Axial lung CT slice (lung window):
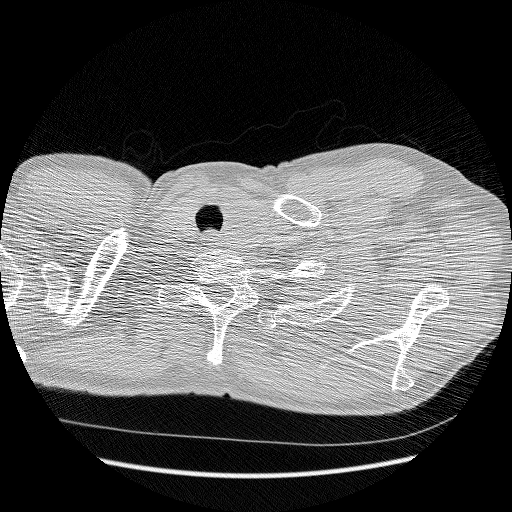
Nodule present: no